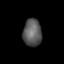
Tissue: lung
Cell type: Epithelial cells
Senescence score: 0.2193
Nuclear area (px): 498
Mean DAPI intensity: 89.635